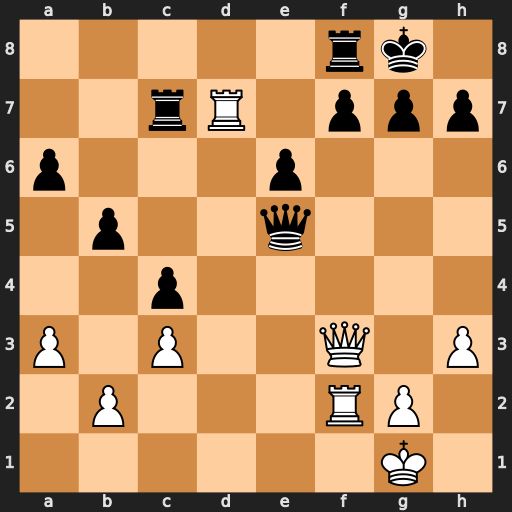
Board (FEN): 5rk1/2rR1ppp/p3p3/1p2q3/2p5/P1P2Q1P/1P3RP1/6K1
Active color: w
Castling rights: -
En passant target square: -
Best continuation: Qxf7+ Rxf7 Rd8+ Rf8 Rfxf8#